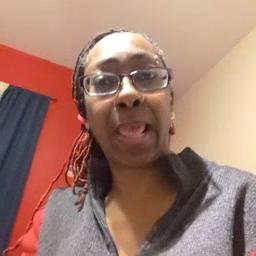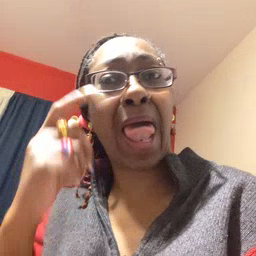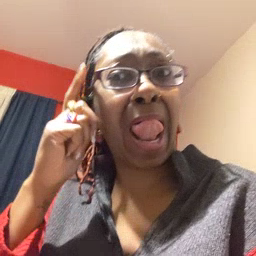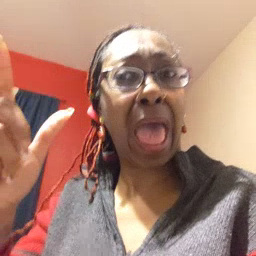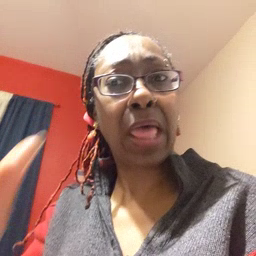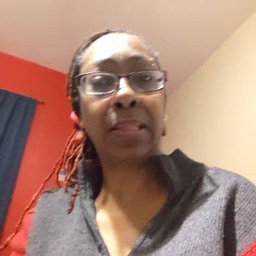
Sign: loud